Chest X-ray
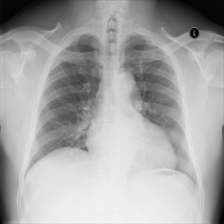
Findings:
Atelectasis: negative
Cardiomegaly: positive
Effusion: negative
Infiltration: negative
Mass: negative
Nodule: negative
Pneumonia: negative
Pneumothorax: negative
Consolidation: negative
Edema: negative
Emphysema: negative
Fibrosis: negative
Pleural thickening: negative
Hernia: negative